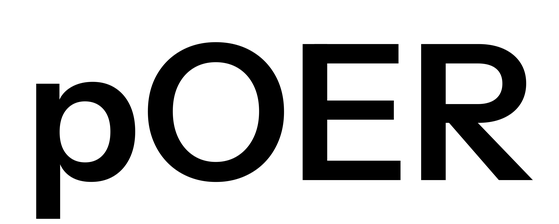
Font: InstrumentSans_SemiBold